Question: I get this error dialog while opening a ".app" file. This .app file has same contents as another copy of ".app", at least comparing the .app files using FileMerge. Why does this dialog supposed to come up.

Attaching the apps here:
1. App with error: https://hightailspaces.com/space/6KRLl
2. App which works: https://hightailspaces.com/space/9TNiO
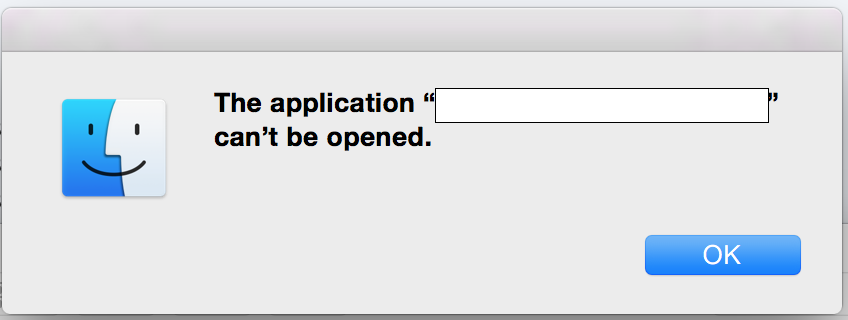
Answer: In the one with the error, the executable file does not have its executable bit set.
There are also problems with the Info.plist in both files, such as CFBundleExecutable not being specified.